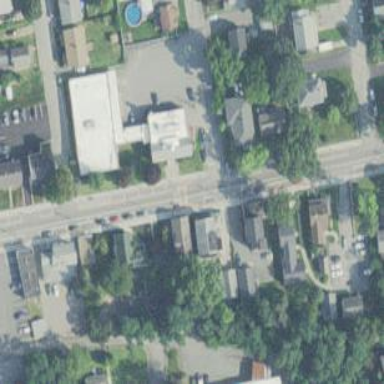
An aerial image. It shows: Uncontrolled crossing on the road.